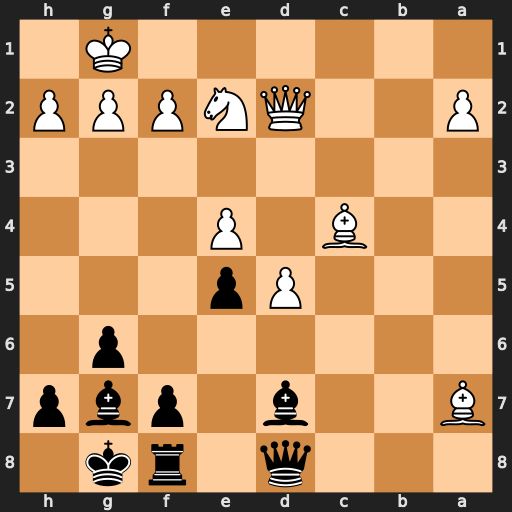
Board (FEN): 3q1rk1/B2b1pbp/6p1/3Pp3/2B1P3/8/P2QNPPP/6K1
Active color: b
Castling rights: -
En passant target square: -
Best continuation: Qc7 Bb3 Qxa7